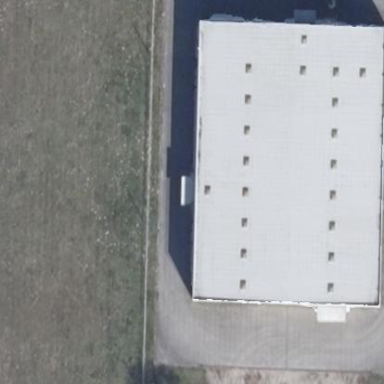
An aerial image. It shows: Warehouse building.